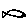
Label: fish